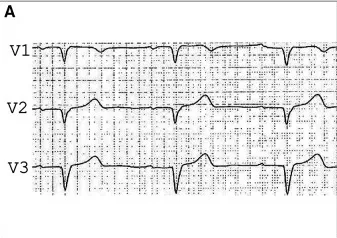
ECG before.
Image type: electrography (ekg)